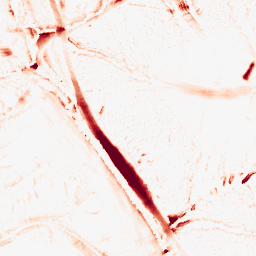
Category: morphological
Decomposition family: tophat
Decomposition parameters: size: 10
mode: white
Upsampling method: sinc_blackman
Upsampling parameters: scale: 4
kernel_size: 16
Upsampling scale: 4